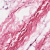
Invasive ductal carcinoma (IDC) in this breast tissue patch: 0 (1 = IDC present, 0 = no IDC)